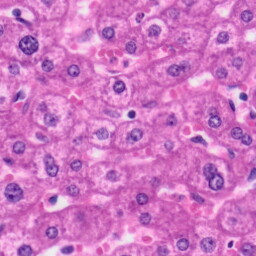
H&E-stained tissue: Liver